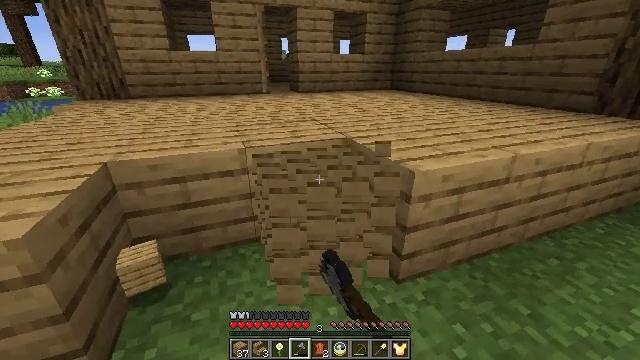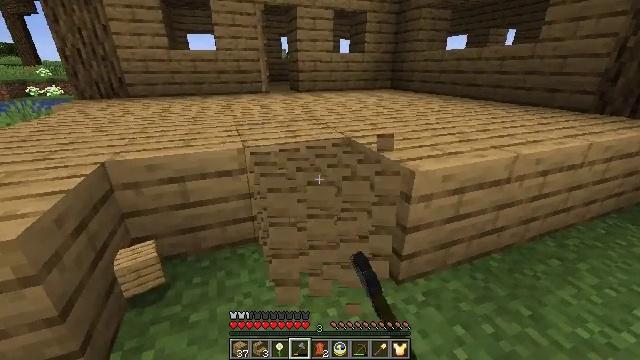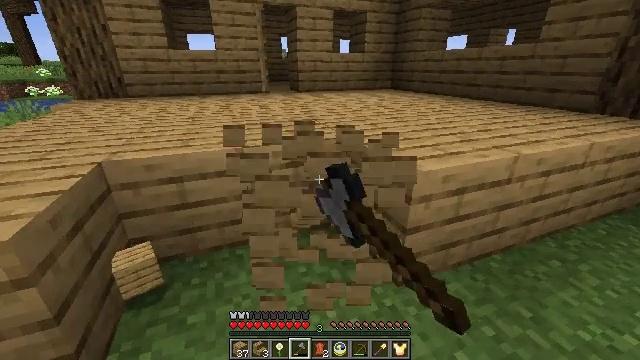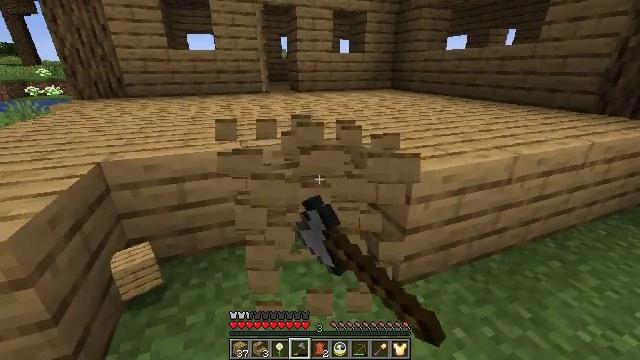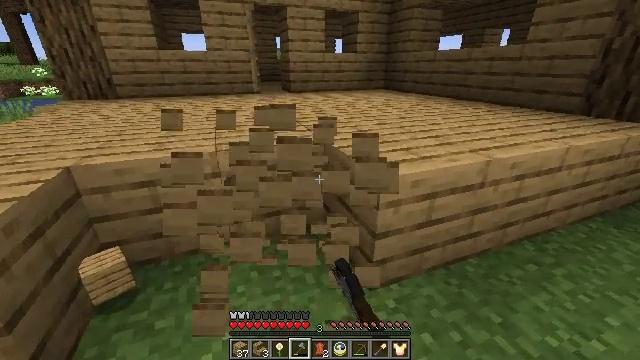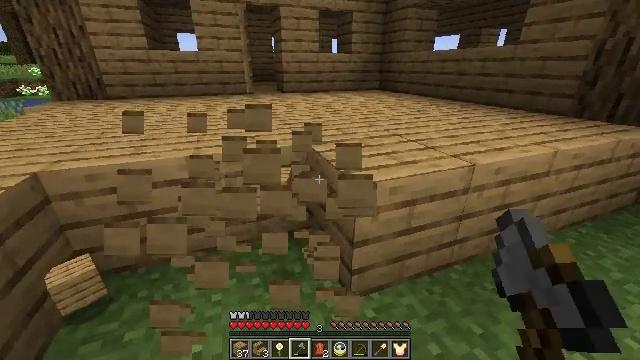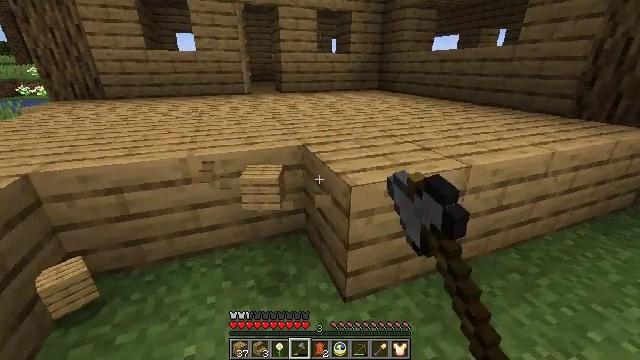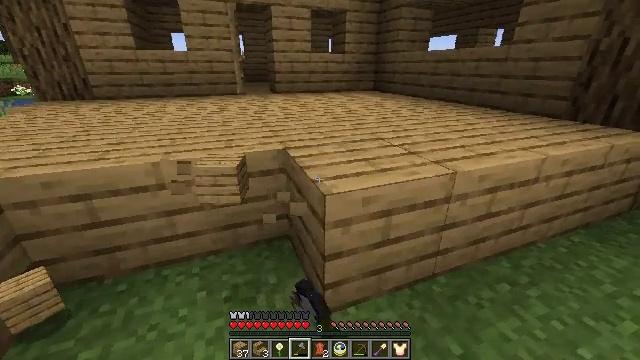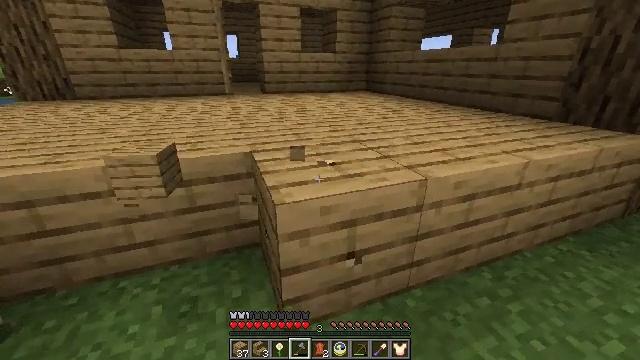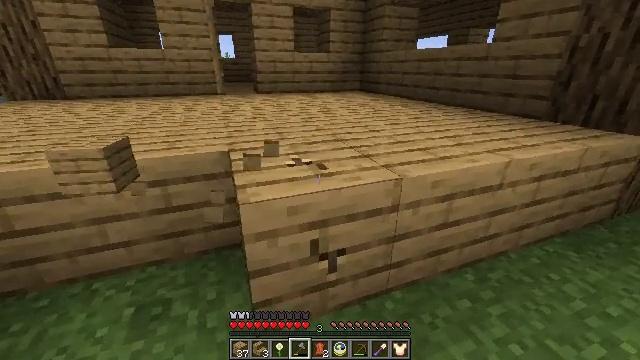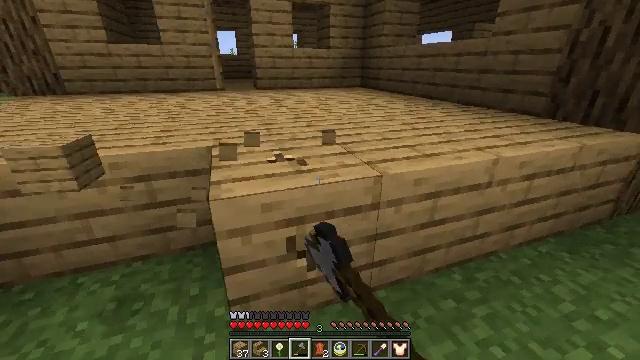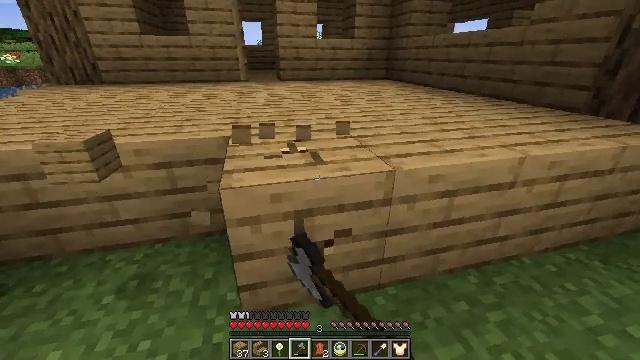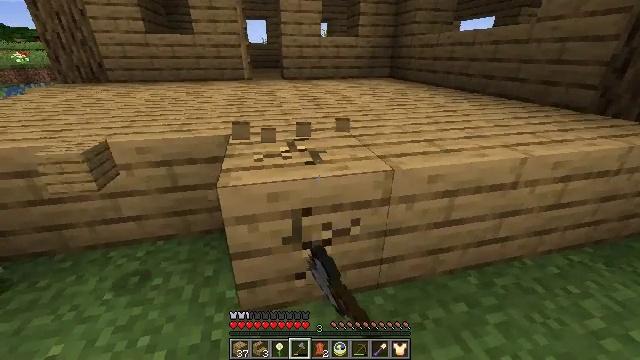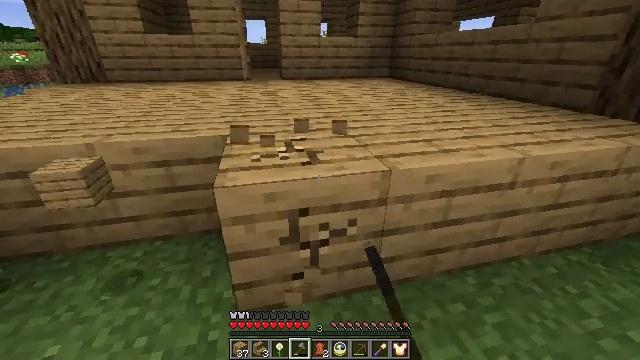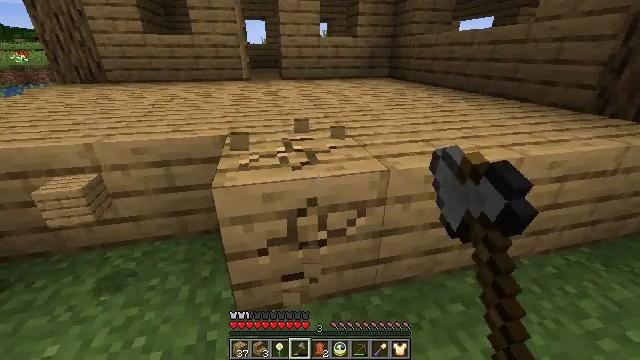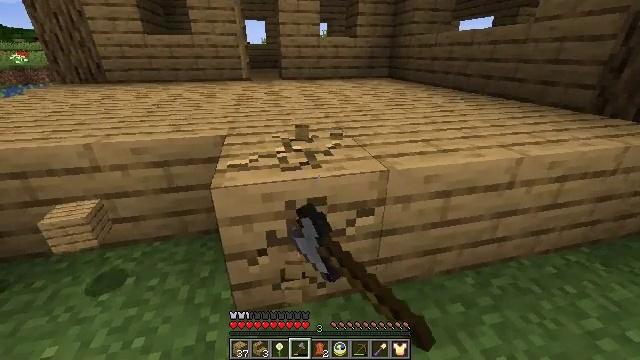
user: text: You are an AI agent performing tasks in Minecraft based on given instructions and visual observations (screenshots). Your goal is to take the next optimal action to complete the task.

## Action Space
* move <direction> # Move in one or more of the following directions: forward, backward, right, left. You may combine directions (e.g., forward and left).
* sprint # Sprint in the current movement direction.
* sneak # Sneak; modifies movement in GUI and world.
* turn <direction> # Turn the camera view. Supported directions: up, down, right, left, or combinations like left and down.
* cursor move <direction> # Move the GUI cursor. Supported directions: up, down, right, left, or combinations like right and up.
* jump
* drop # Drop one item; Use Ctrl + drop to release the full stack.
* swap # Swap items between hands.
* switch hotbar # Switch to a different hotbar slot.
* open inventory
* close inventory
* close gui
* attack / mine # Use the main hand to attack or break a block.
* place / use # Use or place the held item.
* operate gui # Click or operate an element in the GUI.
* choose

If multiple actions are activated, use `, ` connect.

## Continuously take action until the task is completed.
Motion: motion action
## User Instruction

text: Retrieve oak planks from the wooden block.
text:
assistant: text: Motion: attack / mine
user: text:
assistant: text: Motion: attack / mine
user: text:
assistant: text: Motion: move right, attack / mine
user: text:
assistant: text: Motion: move right, attack / mine
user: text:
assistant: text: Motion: move forward and move right, attack / mine
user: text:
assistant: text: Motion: move forward and move right, attack / mine
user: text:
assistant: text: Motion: move forward and move right, attack / mine
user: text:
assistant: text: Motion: move right, attack / mine
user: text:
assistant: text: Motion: move right, attack / mine
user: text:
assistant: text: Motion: turn left, attack / mine
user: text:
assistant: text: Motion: turn left and down, attack / mine
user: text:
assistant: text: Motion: turn left, attack / mine
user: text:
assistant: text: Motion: attack / mine
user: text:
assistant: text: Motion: attack / mine
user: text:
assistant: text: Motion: attack / mine
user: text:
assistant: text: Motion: attack / mine
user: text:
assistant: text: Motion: attack / mine
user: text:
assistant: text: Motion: attack / mine
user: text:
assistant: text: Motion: attack / mine
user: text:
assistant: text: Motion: move right, attack / mine
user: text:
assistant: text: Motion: move back and move right, attack / mine
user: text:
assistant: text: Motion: move back and move right, turn left, attack / mine
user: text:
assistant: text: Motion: move back and move right, turn left, attack / mine
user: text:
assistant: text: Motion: move back and move right, turn left, attack / mine
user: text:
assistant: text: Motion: move back and move right, turn left and up, attack / mine
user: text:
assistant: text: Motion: move back and move right, turn left, attack / mine
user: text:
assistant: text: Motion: attack / mine
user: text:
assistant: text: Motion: attack / mine
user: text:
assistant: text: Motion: turn right, attack / mine
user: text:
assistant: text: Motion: turn right, attack / mine